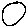
Label: circle